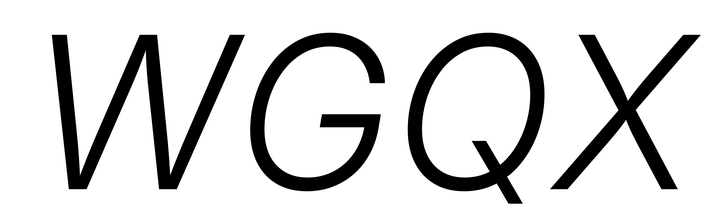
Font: Inter-Italic_Light_Italic